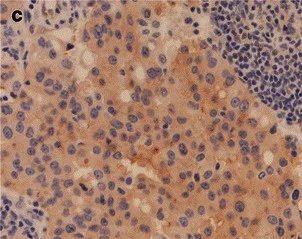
A E-cadherin was expressed in the lymph node specimen. D; Electrophoresis of methylation-specific PCR products that were amplified using DNA from the lymph node specimen. The results show that only unmethylated alleles of CDH1 and VEGFR2 were detected. M methylated alleles, UnM unmethylated alleles, B water blank.
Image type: pathology (immunostaining)